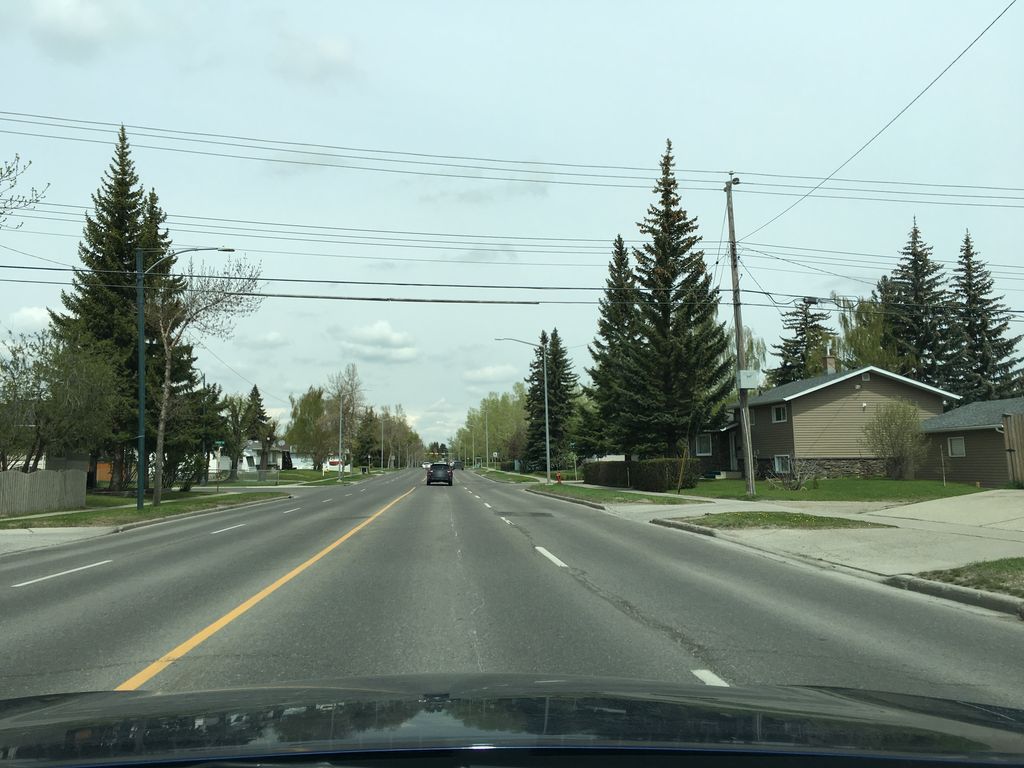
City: calgary